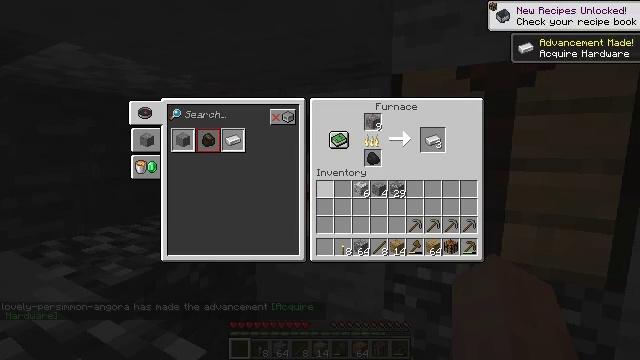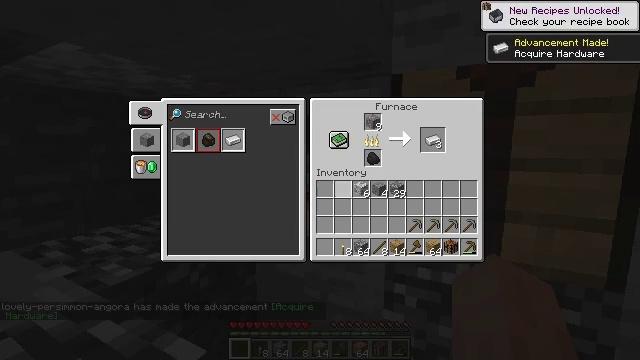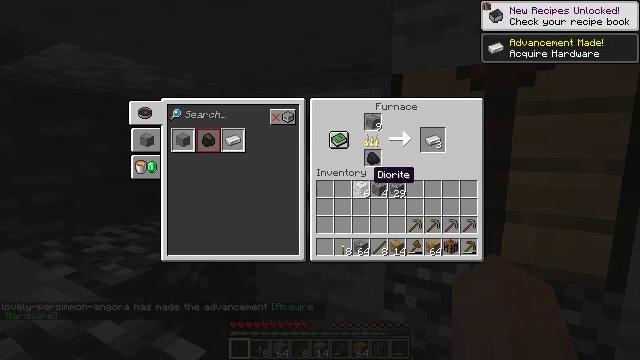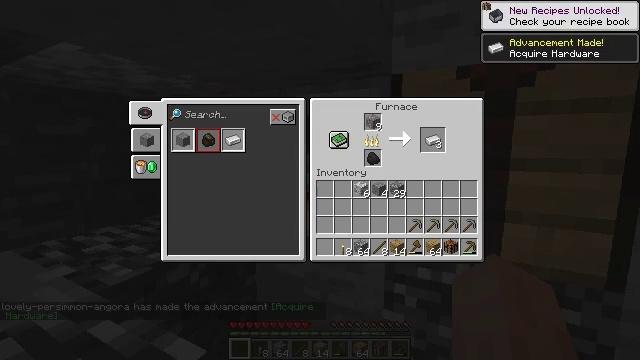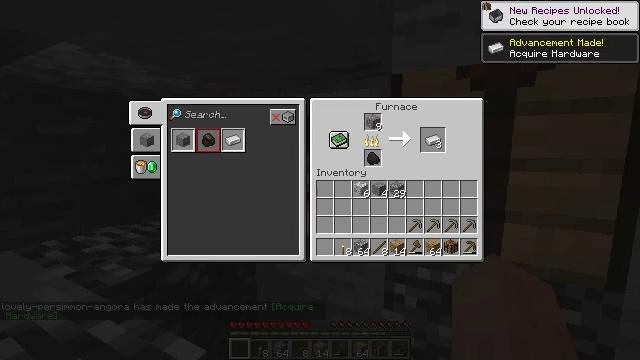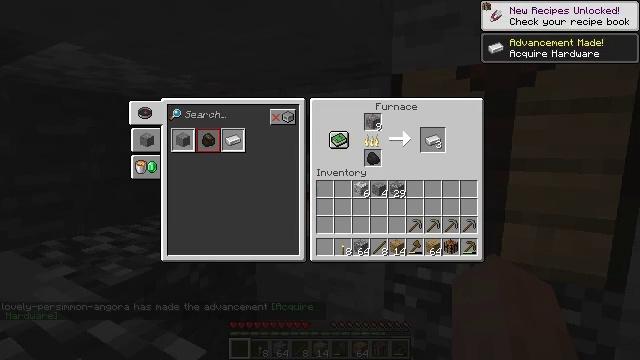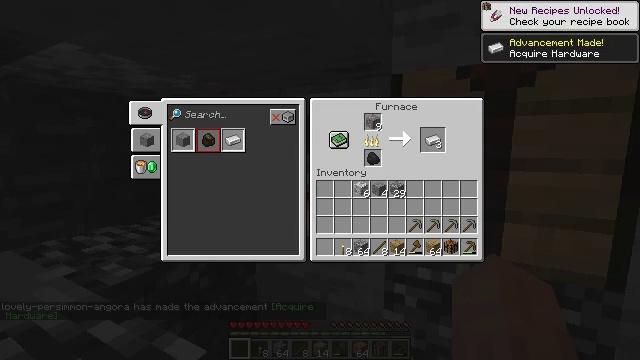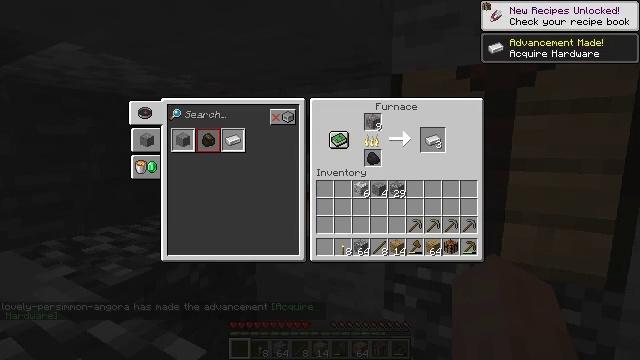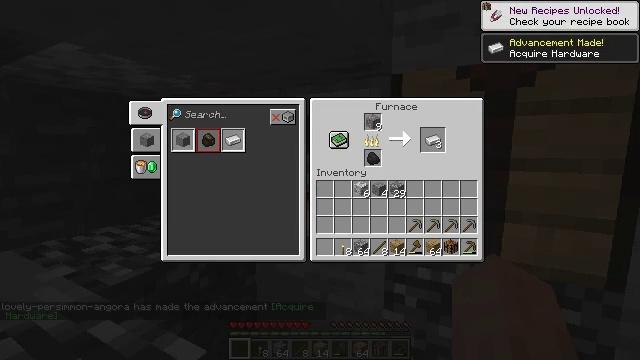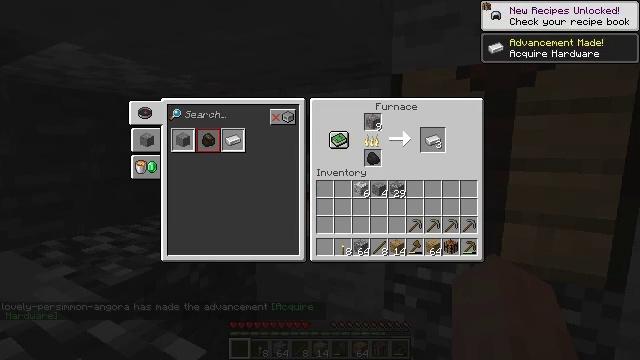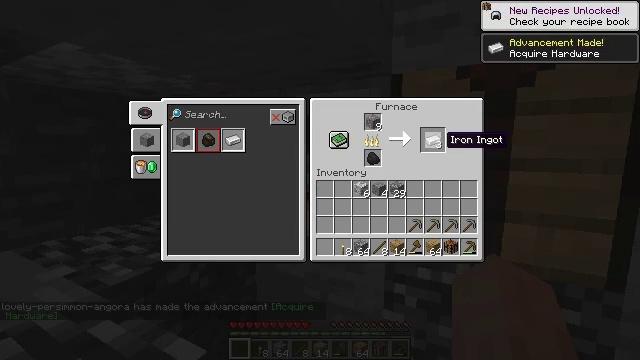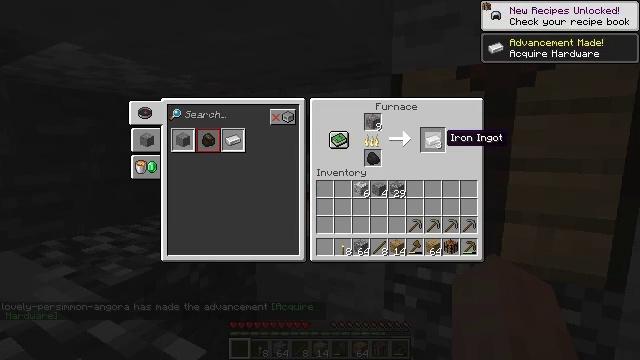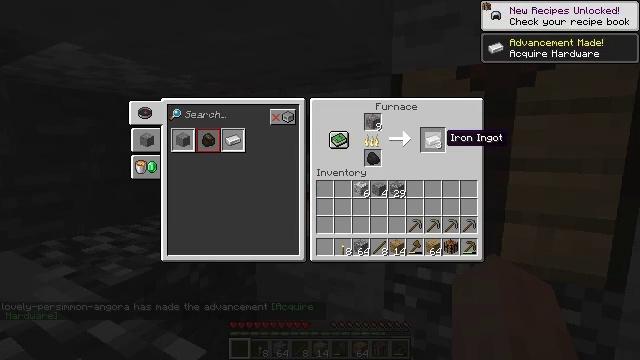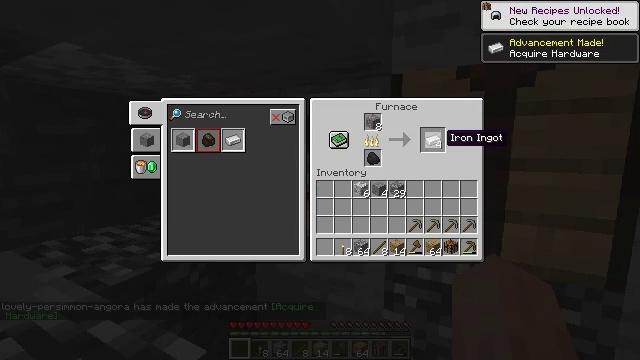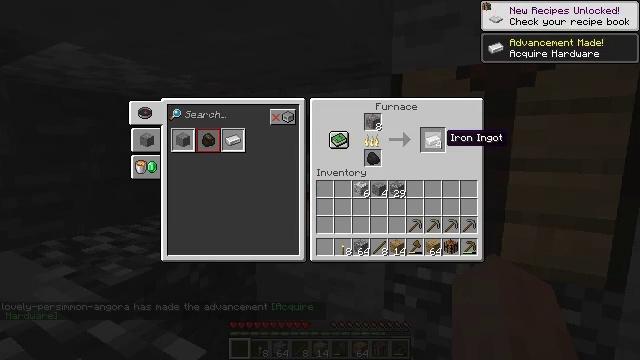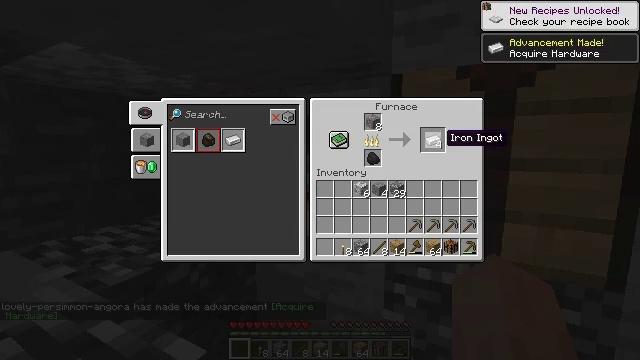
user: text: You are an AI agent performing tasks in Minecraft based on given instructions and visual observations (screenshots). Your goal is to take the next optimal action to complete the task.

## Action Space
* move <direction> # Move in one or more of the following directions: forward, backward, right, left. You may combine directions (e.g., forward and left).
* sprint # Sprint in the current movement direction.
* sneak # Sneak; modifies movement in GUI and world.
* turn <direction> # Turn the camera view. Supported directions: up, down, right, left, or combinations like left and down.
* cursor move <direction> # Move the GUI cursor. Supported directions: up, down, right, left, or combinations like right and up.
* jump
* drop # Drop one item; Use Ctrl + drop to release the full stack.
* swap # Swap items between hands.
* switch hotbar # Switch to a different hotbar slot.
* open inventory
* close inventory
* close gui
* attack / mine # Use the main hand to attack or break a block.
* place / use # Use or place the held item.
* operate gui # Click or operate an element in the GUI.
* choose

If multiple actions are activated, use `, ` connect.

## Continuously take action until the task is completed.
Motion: motion action
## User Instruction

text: Get an iron ingot by cooking iron ore.
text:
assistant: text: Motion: cursor move right
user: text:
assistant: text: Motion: cursor move right
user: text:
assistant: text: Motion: cursor move right and up
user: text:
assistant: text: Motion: cursor move right
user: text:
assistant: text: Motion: cursor move right
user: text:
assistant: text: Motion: no_op
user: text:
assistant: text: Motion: no_op
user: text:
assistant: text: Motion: no_op
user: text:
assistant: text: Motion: no_op
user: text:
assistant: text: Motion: no_op
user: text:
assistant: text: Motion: no_op
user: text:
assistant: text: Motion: sneak
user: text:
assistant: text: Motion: sneak
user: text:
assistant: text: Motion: sneak
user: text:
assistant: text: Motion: sneak
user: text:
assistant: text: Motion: sneak
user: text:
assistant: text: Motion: sneak, operate gui
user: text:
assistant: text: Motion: sneak, operate gui
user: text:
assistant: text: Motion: sneak, operate gui
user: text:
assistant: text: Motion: operate gui
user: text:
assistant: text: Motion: no_op
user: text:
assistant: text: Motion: no_op
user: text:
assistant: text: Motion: no_op